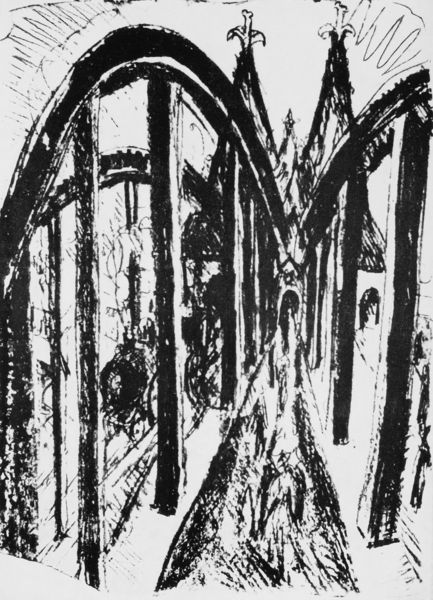
Titel: Kölner Brücke
Künstler: Ernst Ludwig Kirchner
Schlagwörter: dunkel, himmel, weiß, fluss, menschen, fenster, pfeiler, schwarz, skizze, straße, säulen, zeichnung, weg, expressionismus, architektur, bild, brücke, kirche, düster, bogen, perspektive, zug, grafik, kutsche, rundbogen, bogenbrücke, kuppel, angst, finster, geländer, striche, tor, flucht, foto, kirchtürme, bögen, eingang, gang, tusche, kreuz, türme, dom, strahlen, druck, druckgrafik, schraffur, lilie, rückenfiguren, mittelgang, kreuze, dynamisch, vision, bahn, gleise, lilien, gerippe, kreuzgang, rhein, tuschezeichnung, eisenarchitektur, köln, bahnbrücke, zweichnung, deutz, expessionistisch, glesi